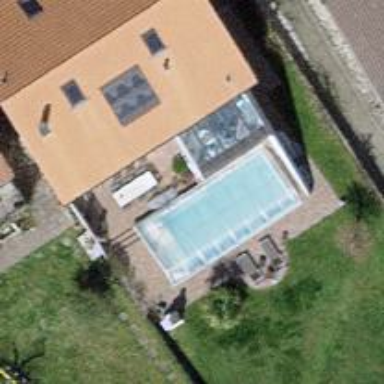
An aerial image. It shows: Swimming pool located in leisure land.